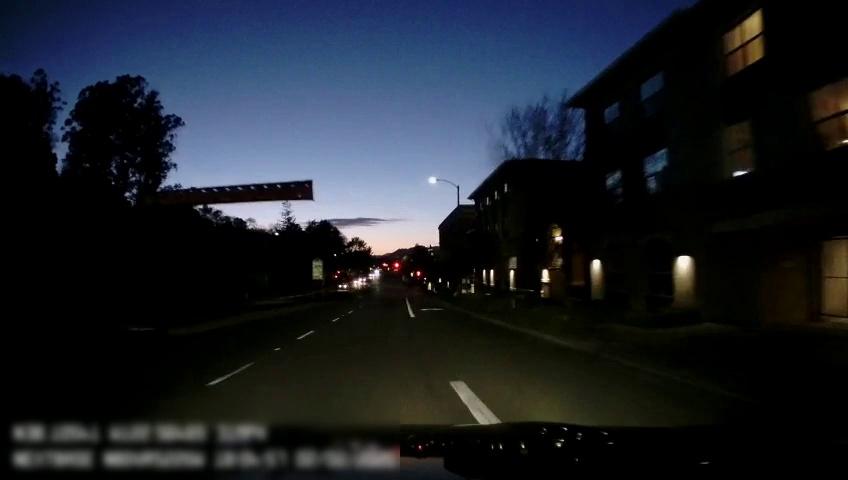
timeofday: Dusk/Dawn/Twilight
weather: Other
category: Drivable Space
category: Vehicles | Car
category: Lanes | Alternate Lane
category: Lanes | Alternate Lane